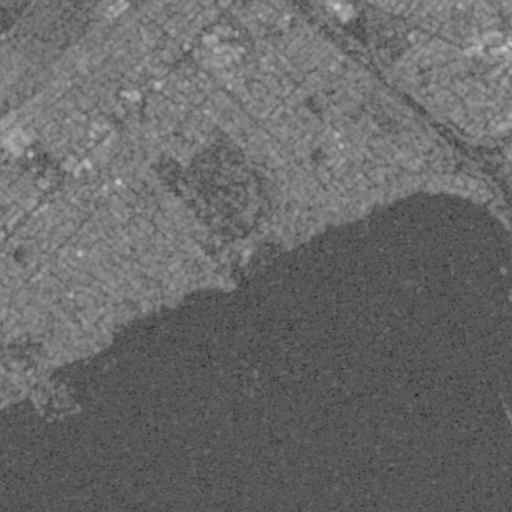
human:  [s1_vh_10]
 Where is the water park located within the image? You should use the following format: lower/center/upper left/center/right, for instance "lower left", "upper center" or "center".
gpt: The water park is located in the lower left of the image.
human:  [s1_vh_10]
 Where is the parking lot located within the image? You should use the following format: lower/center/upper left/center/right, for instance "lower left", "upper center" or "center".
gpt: There is no parking lot in the image.

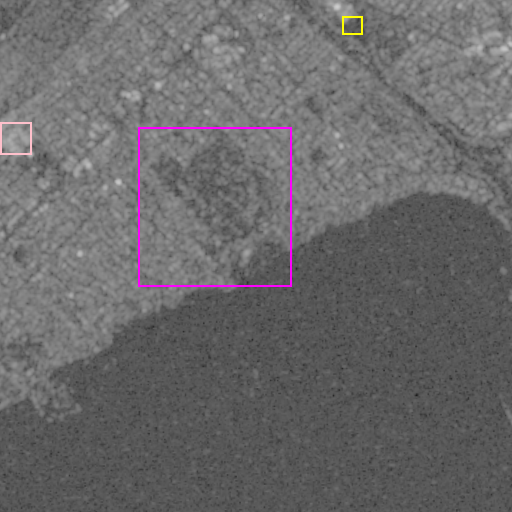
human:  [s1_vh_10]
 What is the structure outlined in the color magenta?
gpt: The structure outlined in magenta is a park.
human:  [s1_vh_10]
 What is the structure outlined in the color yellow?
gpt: The structure outlined in yellow is a parking lot.
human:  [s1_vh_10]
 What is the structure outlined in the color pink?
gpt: The structure outlined in pink is a building.
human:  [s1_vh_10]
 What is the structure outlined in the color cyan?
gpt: There is no cyan outline.